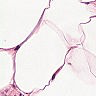
Metastatic tissue present: no